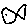
Label: fish